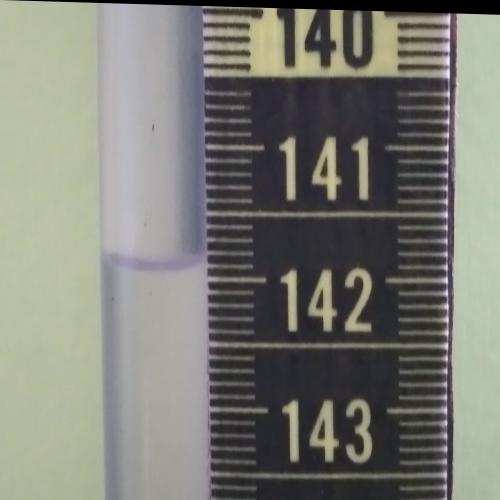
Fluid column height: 141.9 cm